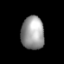
Tissue: lung
Cell type: Epithelial cells
Senescence score: 0.6063
Nuclear area (px): 753
Mean DAPI intensity: 153.178